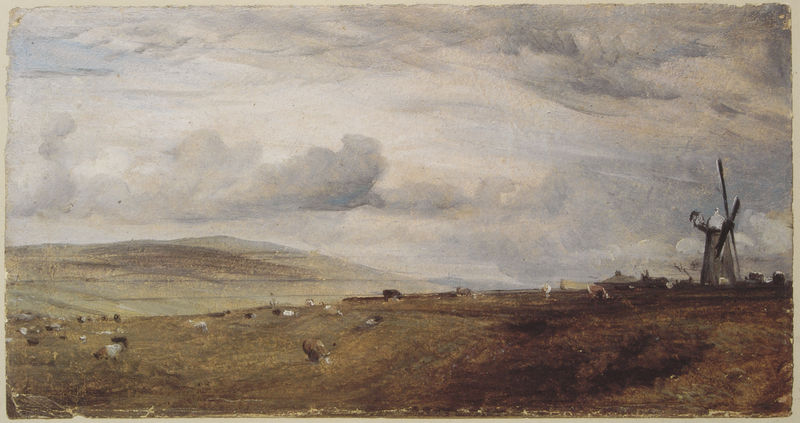
Titel: A Windmill near Brighton
Künstler: John Constable
Standort: London
Institution: Victoria & Albert Museum
Schlagwörter: berg, blau, dunkel, flügel, gemälde, gewitter, himmel, schatten, weiß, wolken, aquarell, gelb, grün, landschaft, menschen, ocker, bewegung, braun, grau, hell, holz, skizze, ölbild, dach, gebäude, gras, haus, tier, tiere, wiese, wolke, malerei, steine, weit, holland, niederlande, öl, ebene, erde, feld, felder, horizont, häuser, hügel, kühe, mühle, natur, norden, weide, weite, wind, windmühle, flach, wege, wiesen, windrad, realismus, england, sanft, räder, schornstein, acker, ernte, heu, berge, dünen, fläche, dorf, dächer, grasen, herde, kahl, kuh, landschaftsmalerei, romantik, constable, sturm, regen, rinder, weiden, karg, schafe, hügelkette, john, landschaft am meer, menschen auf feld, nicole, regnerischer himmel, windmühle im dorf, woken ziehn nach rechts, 19. jahrhundert, realisms